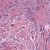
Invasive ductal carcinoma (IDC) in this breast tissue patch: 1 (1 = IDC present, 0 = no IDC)